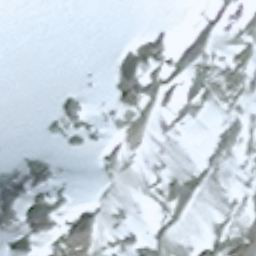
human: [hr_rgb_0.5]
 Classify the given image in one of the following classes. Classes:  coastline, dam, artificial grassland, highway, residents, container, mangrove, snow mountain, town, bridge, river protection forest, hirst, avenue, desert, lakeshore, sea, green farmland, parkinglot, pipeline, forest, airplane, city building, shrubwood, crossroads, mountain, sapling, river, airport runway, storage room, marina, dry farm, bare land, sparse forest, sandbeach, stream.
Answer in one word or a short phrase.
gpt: snow mountain